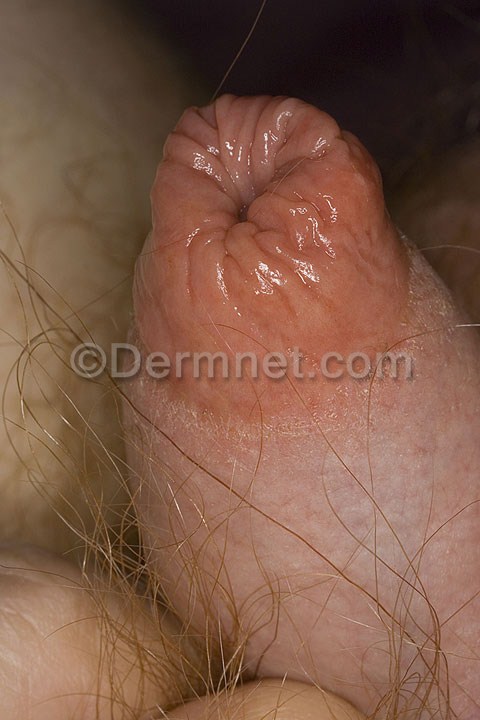
Disease: Cellulitis Impetigo and other Bacterial Infections